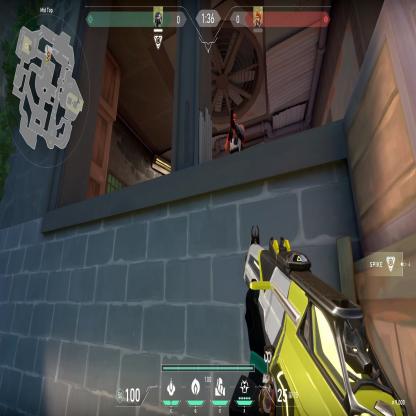
Label: enemy